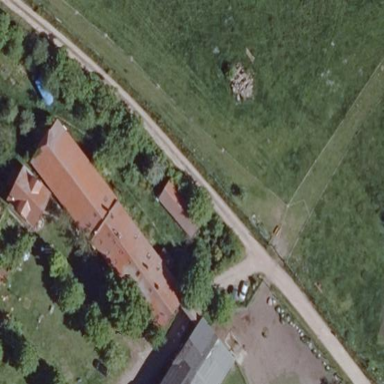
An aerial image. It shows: Building used for animal breeding.